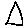
Label: triangle